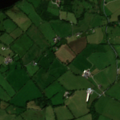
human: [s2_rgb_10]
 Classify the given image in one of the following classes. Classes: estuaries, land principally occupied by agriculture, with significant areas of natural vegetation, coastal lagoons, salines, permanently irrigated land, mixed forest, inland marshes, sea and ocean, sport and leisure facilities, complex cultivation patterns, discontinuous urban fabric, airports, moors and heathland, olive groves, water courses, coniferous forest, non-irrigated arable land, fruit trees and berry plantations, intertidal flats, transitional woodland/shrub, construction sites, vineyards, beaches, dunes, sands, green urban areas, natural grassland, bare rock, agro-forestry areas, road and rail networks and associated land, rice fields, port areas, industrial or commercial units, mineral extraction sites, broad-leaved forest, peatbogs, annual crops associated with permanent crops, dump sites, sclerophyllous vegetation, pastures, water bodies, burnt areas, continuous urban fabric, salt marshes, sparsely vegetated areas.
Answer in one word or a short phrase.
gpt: pastures